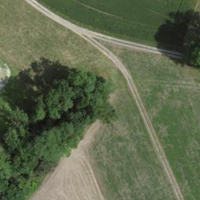
EUNIS habitat code: 52
Species observed at this site:
Apis mellifera
Rupicapra rupicapra
Chenopodium album